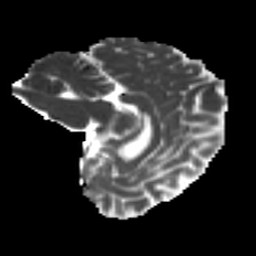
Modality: MD
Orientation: sagittal
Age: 42
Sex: female
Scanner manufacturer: ge
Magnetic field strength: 3 T
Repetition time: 7.8 s
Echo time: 0.0606 s